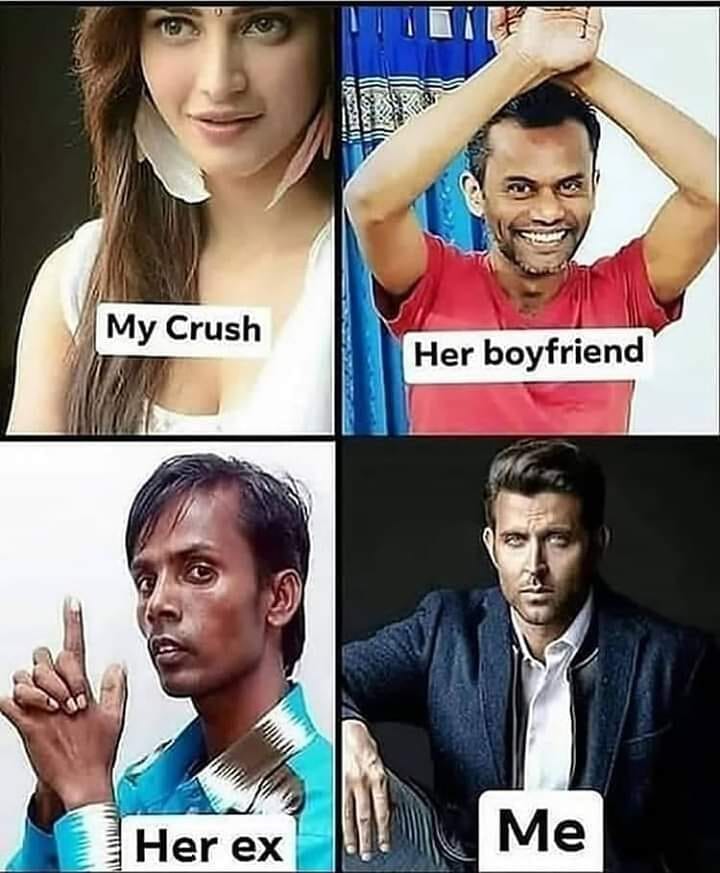
Caption: My Crush    Her boyfriend    Her ex    Me
Label: hate